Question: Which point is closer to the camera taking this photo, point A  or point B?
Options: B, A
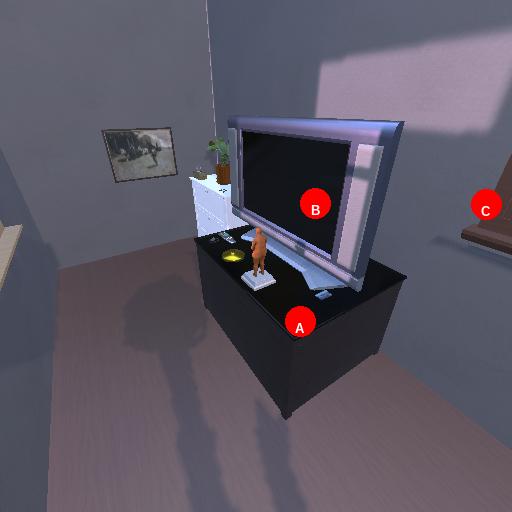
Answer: B